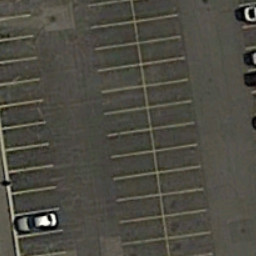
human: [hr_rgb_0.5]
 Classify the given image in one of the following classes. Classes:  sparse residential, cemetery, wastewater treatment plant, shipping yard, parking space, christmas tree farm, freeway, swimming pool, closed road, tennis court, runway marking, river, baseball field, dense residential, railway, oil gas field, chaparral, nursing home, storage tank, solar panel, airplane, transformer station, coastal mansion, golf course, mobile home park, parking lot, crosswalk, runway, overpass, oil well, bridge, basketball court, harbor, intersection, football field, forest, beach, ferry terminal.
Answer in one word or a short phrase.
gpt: parking space